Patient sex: F
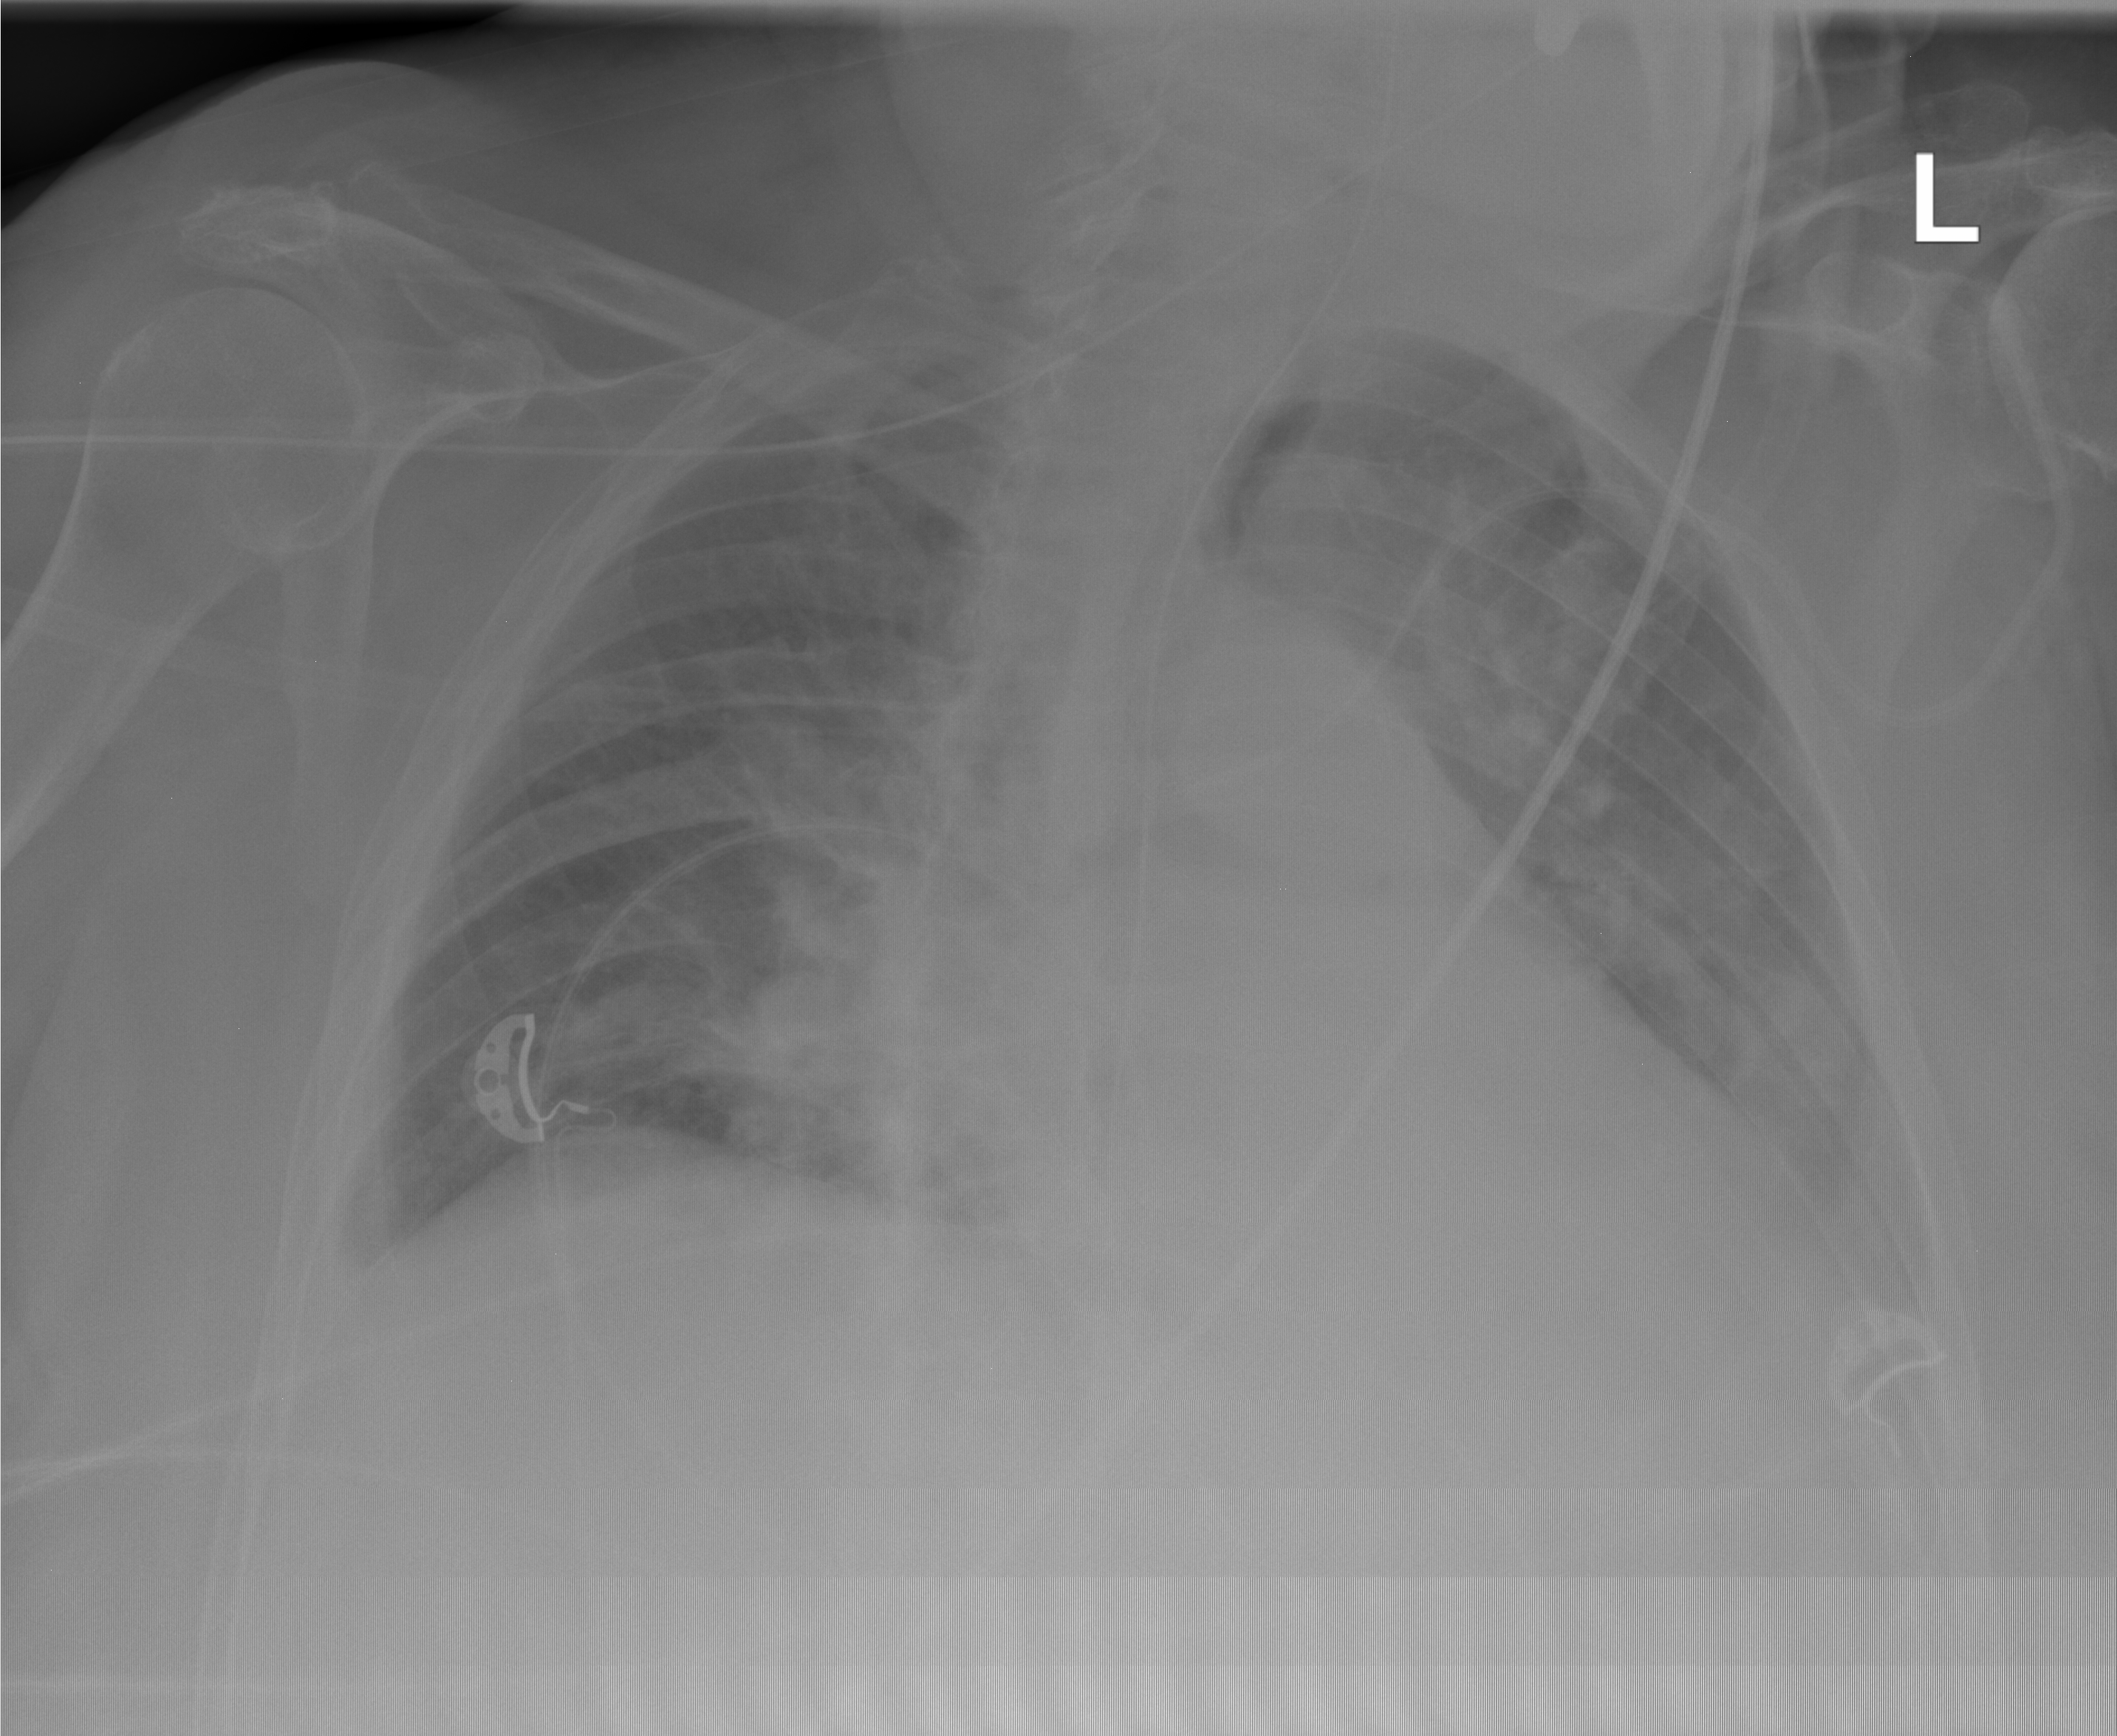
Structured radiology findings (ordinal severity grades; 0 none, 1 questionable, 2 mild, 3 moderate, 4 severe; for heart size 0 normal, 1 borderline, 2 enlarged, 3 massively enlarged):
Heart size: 2
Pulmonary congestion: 2
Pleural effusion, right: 0
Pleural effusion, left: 2
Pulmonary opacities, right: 1
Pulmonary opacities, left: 1
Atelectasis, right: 2
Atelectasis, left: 2